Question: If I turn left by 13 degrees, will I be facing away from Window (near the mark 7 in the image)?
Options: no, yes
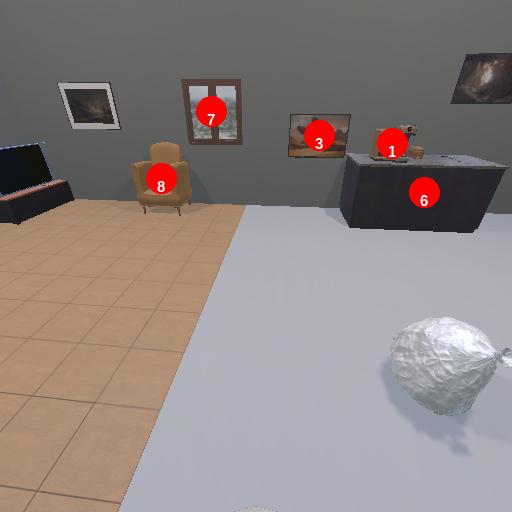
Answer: no